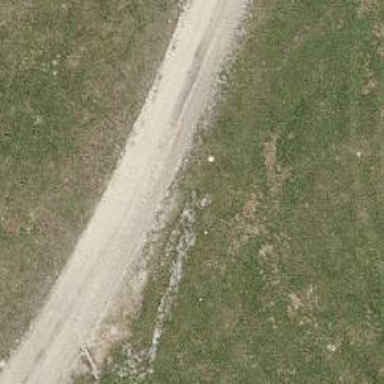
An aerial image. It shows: Unpaved unclassified road with grade1 tracktype.